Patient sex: M
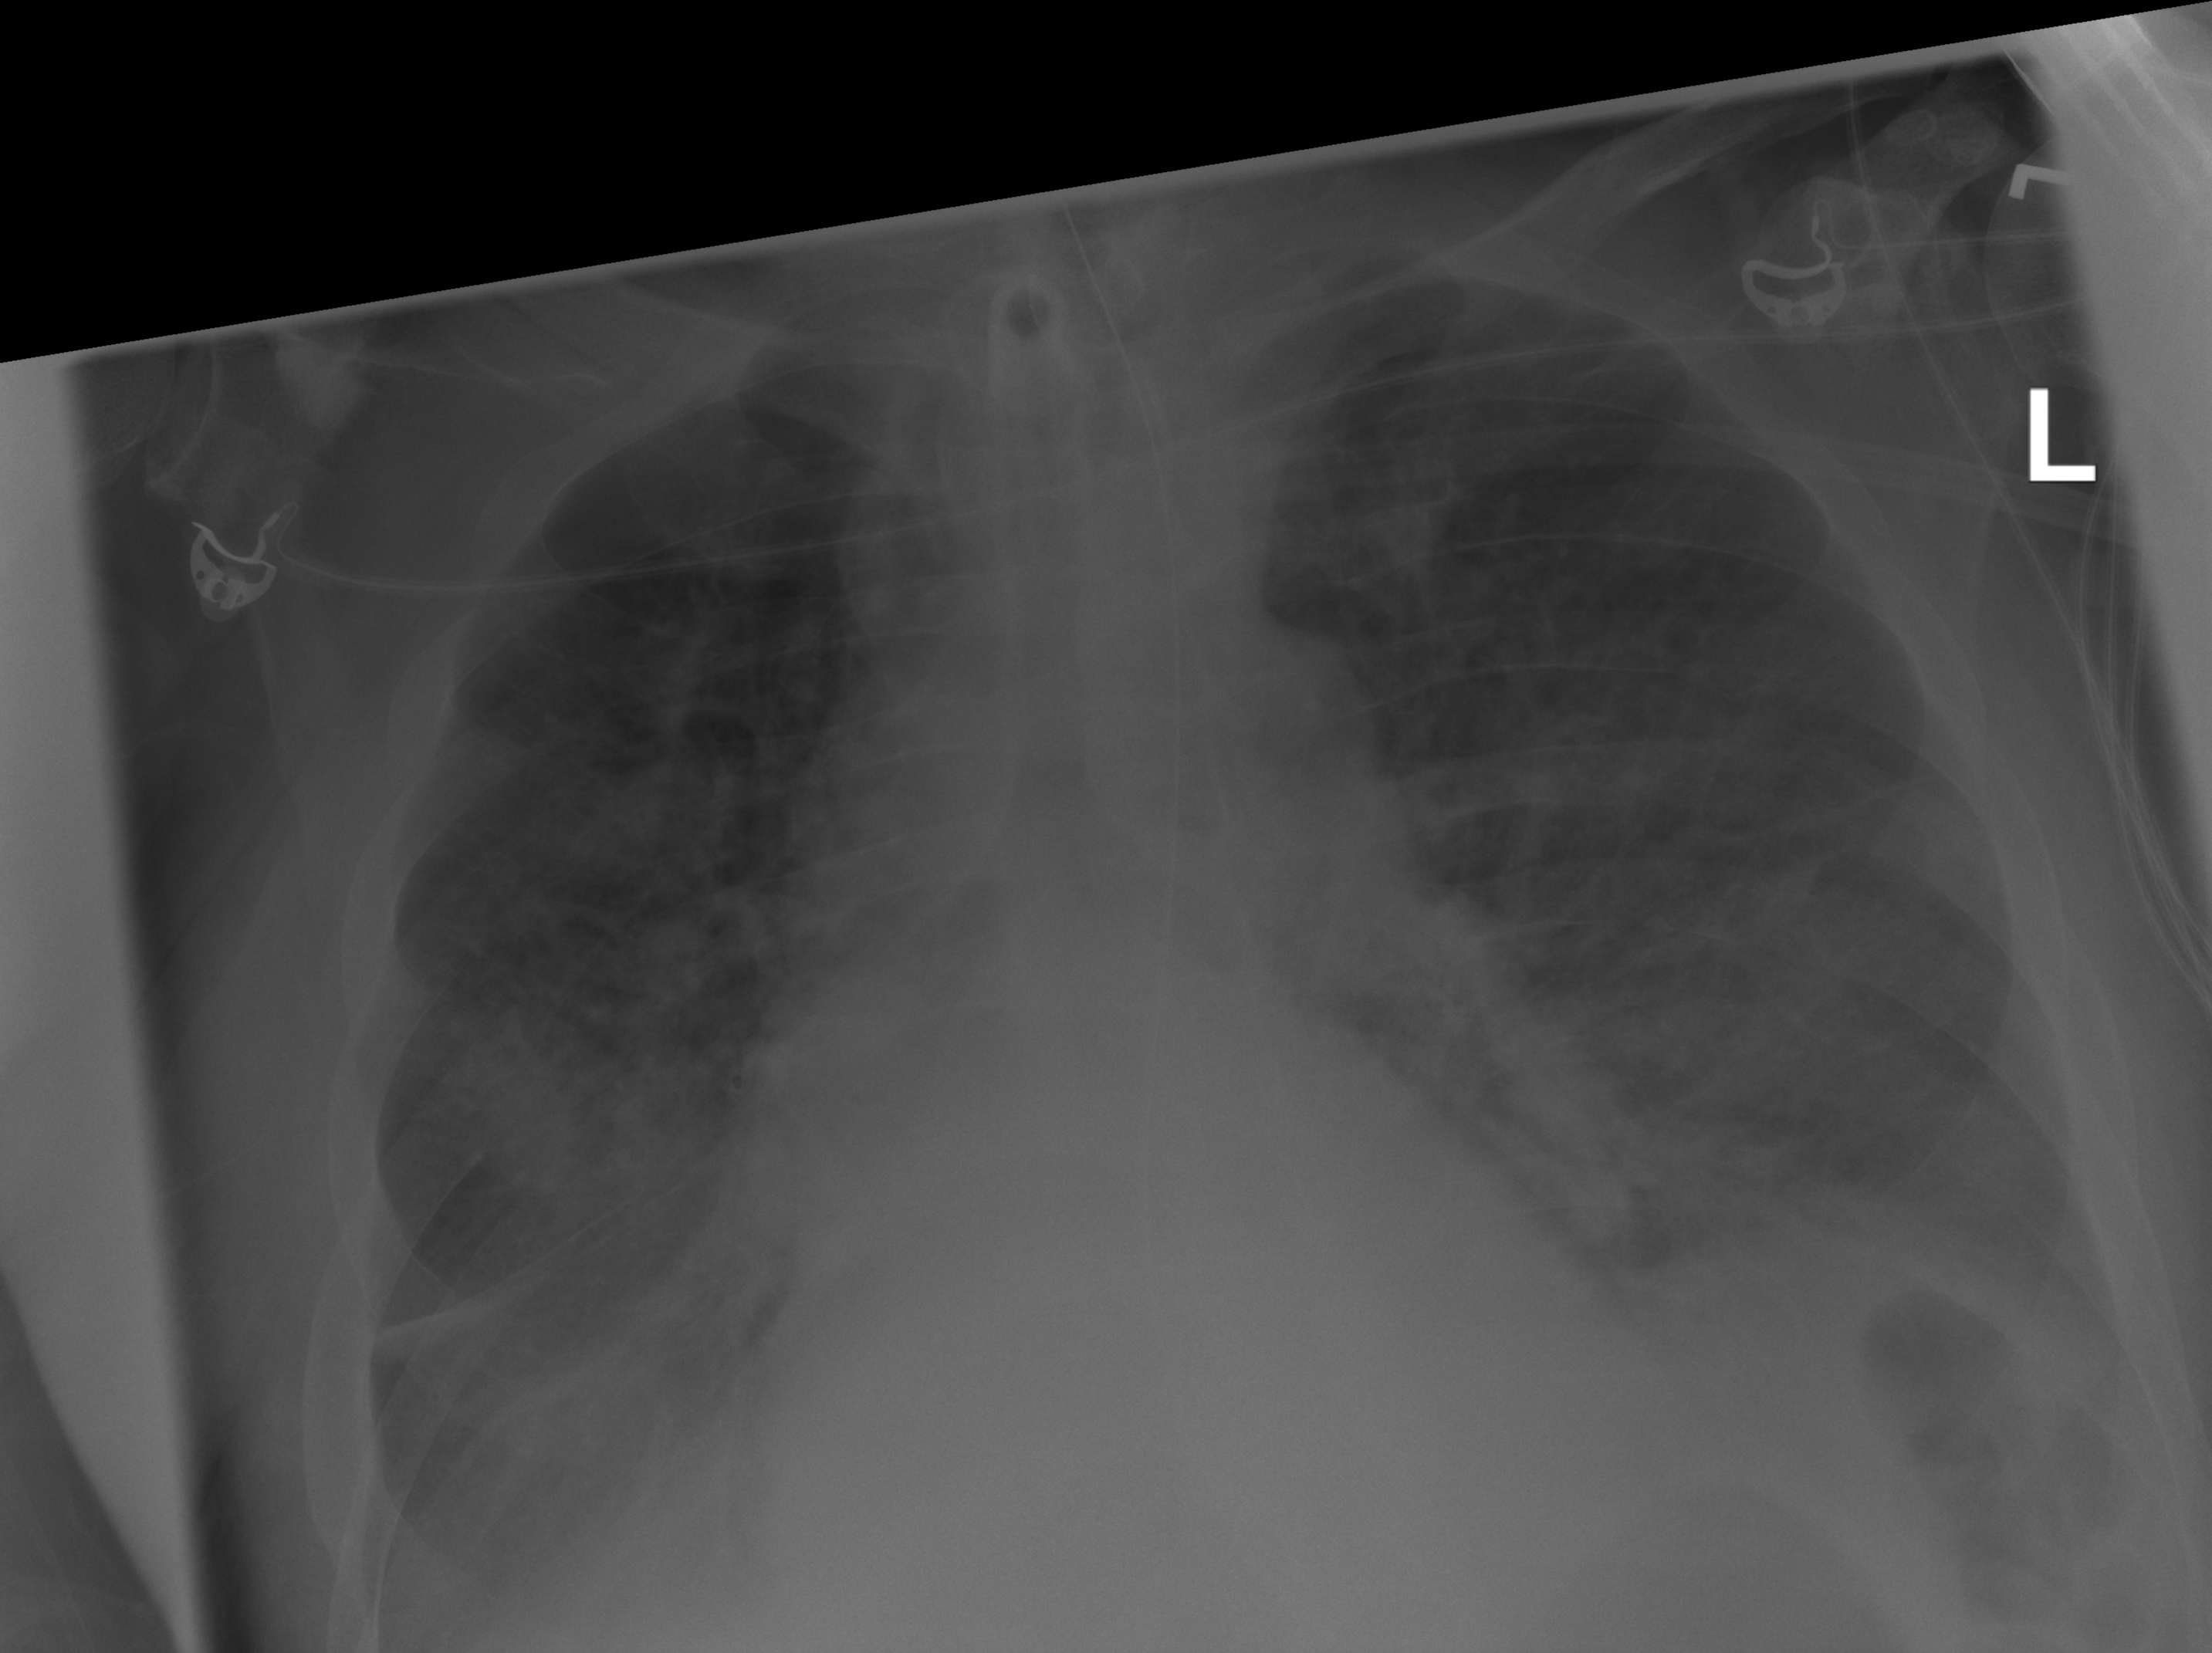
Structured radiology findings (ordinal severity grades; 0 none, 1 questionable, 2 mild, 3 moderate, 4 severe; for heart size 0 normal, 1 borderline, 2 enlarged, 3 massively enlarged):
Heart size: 0
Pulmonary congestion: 2
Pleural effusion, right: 3
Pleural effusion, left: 2
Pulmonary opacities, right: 2
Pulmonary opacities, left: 2
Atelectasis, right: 2
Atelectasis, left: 2